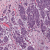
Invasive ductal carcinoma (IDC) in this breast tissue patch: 1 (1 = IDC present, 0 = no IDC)